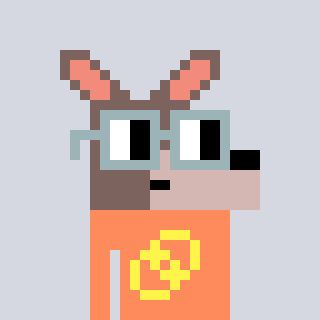
a pixel art character with square dark gray glasses, a kangaroo-shaped head and a peachy-colored body on a cool background